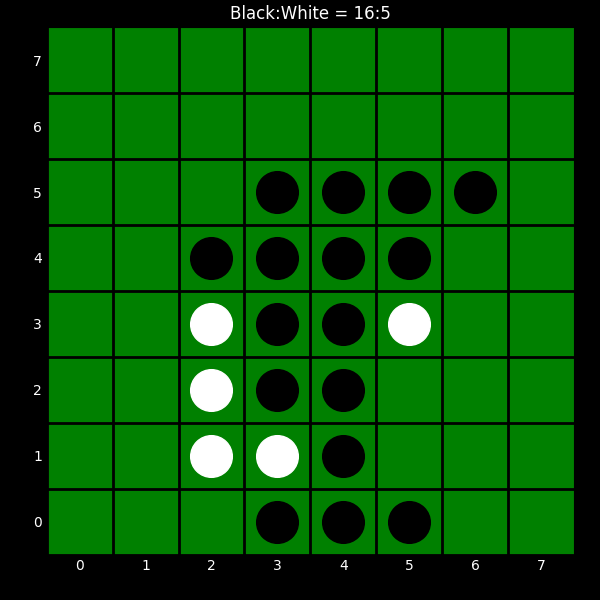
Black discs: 16
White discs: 5